Interaction volume radius: 5 \u00c5
Interaction volume height: 20 \u00c5
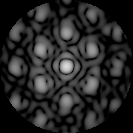
Disorder parameter: 0.3958